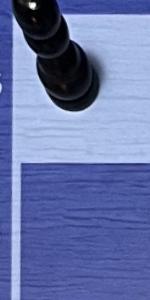
Label: Empty